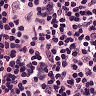
Metastatic tissue present: no